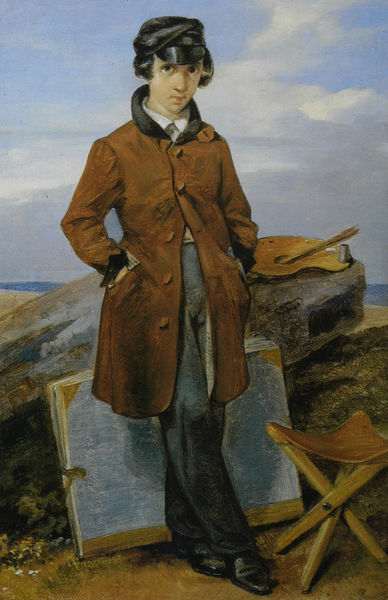
Titel: Hermann Kersting
Künstler: Georg Friedrich Kersting
Standort: München
Institution: Neue Pinakothek
Schlagwörter: blau, felsen, gemälde, hand, himmel, mann, meer, schatten, wasser, weiß, wolken, gelb, grün, landschaft, ocker, sand, see, ufer, blume, braun, bunt, frisur, grau, hintergrund, holz, hut, mund, nase, paris, schwarz, stuhl, blick, gras, rot, wiese, wolke, beige, hochformat, malerei, rock, hemd, hose, jacke, jung, kappe, mütze, arme, augen, band, gesicht, kragen, mensch, stehen, stein, steine, ärmel, bild, bildnis, hände, portrait, porträt, öl, horizont, natur, norden, flach, boden, mantel, kind, saum, pflanze, borte, knopf, lippen, locken, poträt, beine, küste, ruhig, strand, wellen, papier, sitz, schuhe, studie, fels, hellbraun, eben, farbe, hocker, schemel, lehnen, luft, klappstuhl, krawatte, glanz, dunkelrot, maler, staffelei, glänzen, glatt, junge, knöpfe, knopfleiste, selbstporträt, ozean, versteckt, schild, spitzweg, berlin, offen, knabe, buch, findlinge, sandstrand, brett, künstler, leinwand, manschetten, tasche, palette, pinsel, einband, umschlag, utensilien, werkzeug, männlich, student, rotbraun, gebunden, manteltasche, mappe, brocken, malutensilien, künstlerporträt, taschen, anlehnen, antel, block, dreibein, fässchen, geknöpft, geputzt, gesteckt, hemf, jackt, kladde, leng, malerporträt, mape, mateltaschen, scheife, schildmütze, schirmmütze, schüchtern, sitzfläche, skizzenbuch, umbra, zeichenblock, zeichenbmappe, zeichenmappe, findling, reisen, overbeck, maleri, szuhl, malbuch, 1900, 1800, 1920, 1890, selbtbildnis, kpee, wanderreise, genosse, lehrjahre, dreisitz